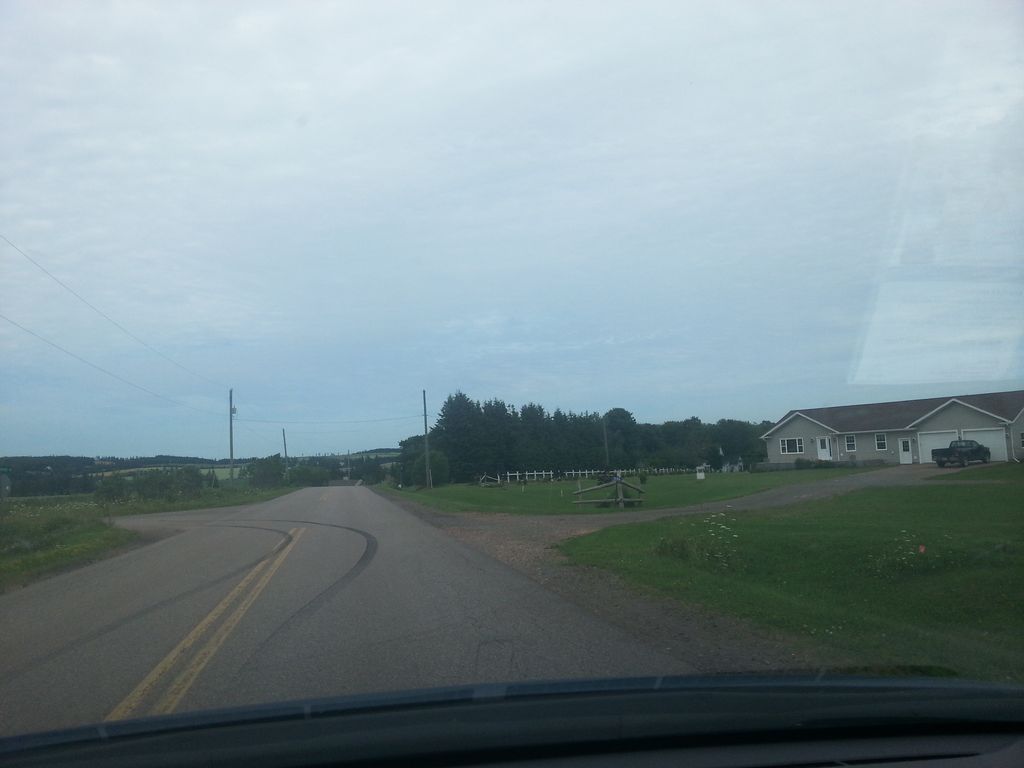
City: charlottetown